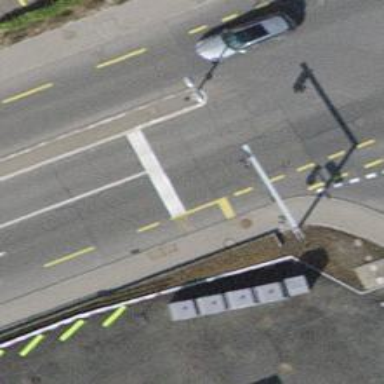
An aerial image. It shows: Road with traffic signals for signaling.